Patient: sex F, age 46
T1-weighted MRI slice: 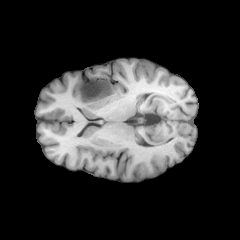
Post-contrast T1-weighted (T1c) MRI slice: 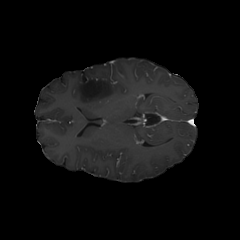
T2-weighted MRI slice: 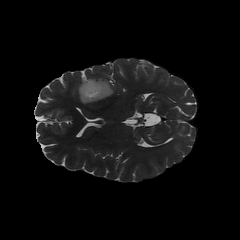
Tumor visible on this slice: yes
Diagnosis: Astrocytoma, IDH-mutant
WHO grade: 2